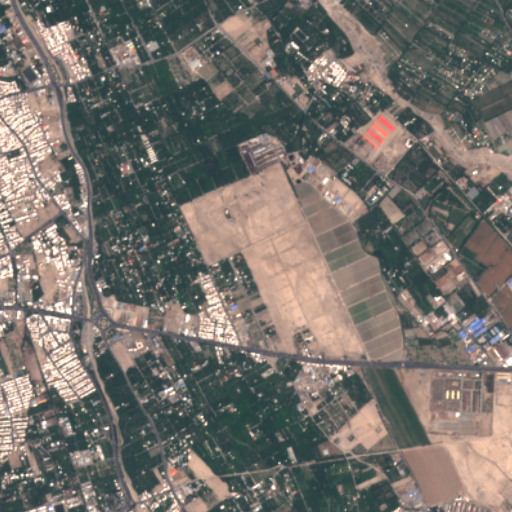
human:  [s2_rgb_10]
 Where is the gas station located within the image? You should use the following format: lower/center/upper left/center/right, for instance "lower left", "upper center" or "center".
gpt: The gas station is located in the lower left of the image.
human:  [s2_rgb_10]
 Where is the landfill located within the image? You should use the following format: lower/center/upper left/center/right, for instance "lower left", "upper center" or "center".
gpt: The landfill is located in the center left of the image.
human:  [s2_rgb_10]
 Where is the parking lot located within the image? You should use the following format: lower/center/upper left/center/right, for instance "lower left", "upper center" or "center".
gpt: The parking lot is located in the lower left of the image.
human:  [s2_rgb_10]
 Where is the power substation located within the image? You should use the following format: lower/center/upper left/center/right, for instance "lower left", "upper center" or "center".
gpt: The power substation is located in the lower right of the image.
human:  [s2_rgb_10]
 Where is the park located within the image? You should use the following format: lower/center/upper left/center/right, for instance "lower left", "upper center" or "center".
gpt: There is no park in the image.